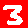
Digit: 3